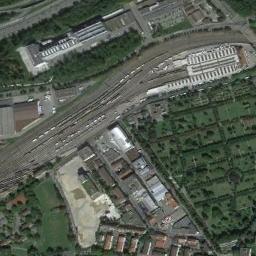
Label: railway_station